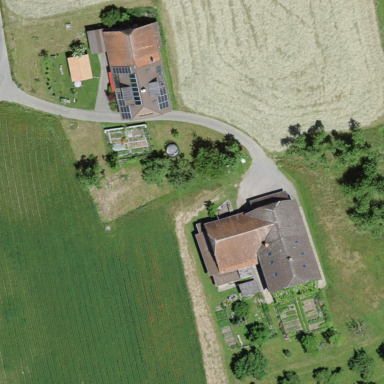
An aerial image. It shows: Farmyard area.